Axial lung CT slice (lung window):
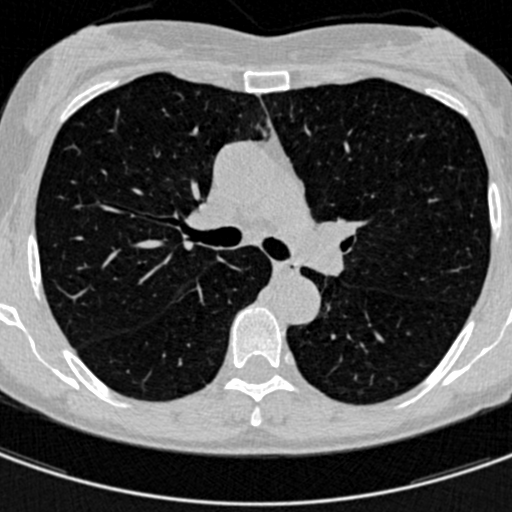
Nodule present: no